Interaction volume radius: 10 \u00c5
Interaction volume height: 45 \u00c5
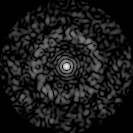
Disorder parameter: 0.8283